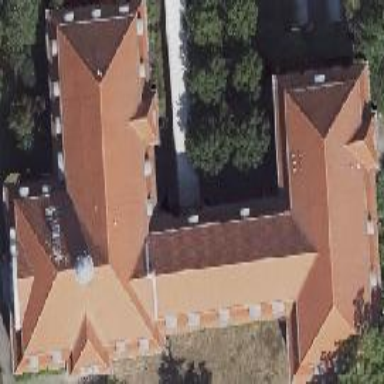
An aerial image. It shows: Office building with mansard roof design.